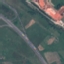
Land use / land cover class: Highway